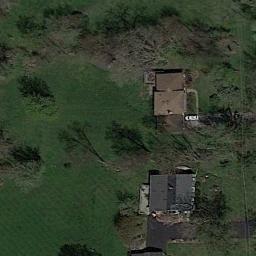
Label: sparse_residential